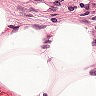
Metastatic tissue present: no